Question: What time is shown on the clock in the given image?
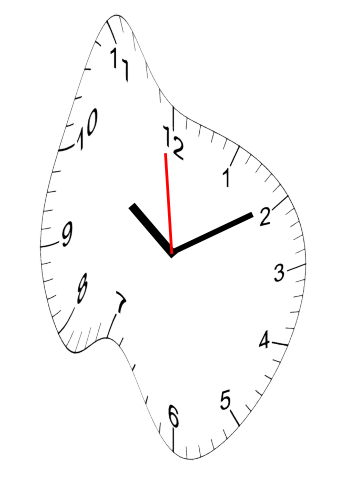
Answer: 10:09:59